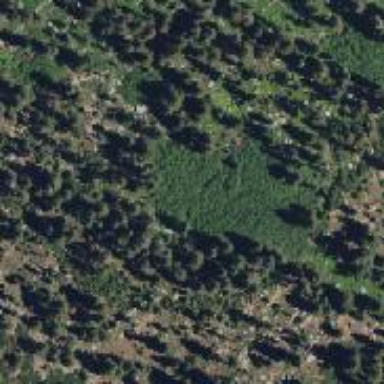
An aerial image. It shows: Wet meadow with wooded vegetation.